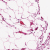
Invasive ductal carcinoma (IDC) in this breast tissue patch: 0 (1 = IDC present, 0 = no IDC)